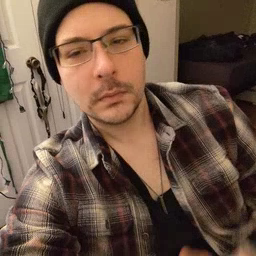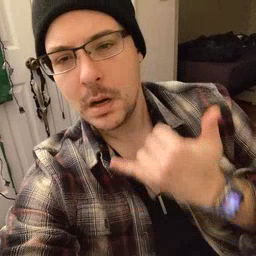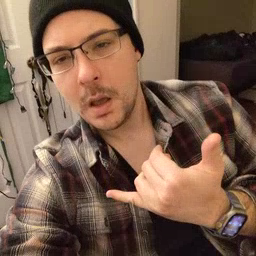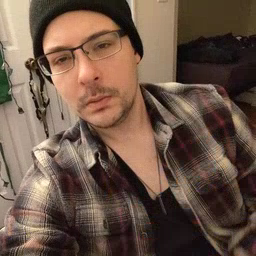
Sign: now